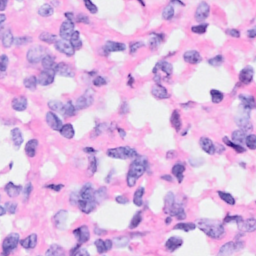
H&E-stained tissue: Breast